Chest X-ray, PA view. Patient: 51 years old, sex M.
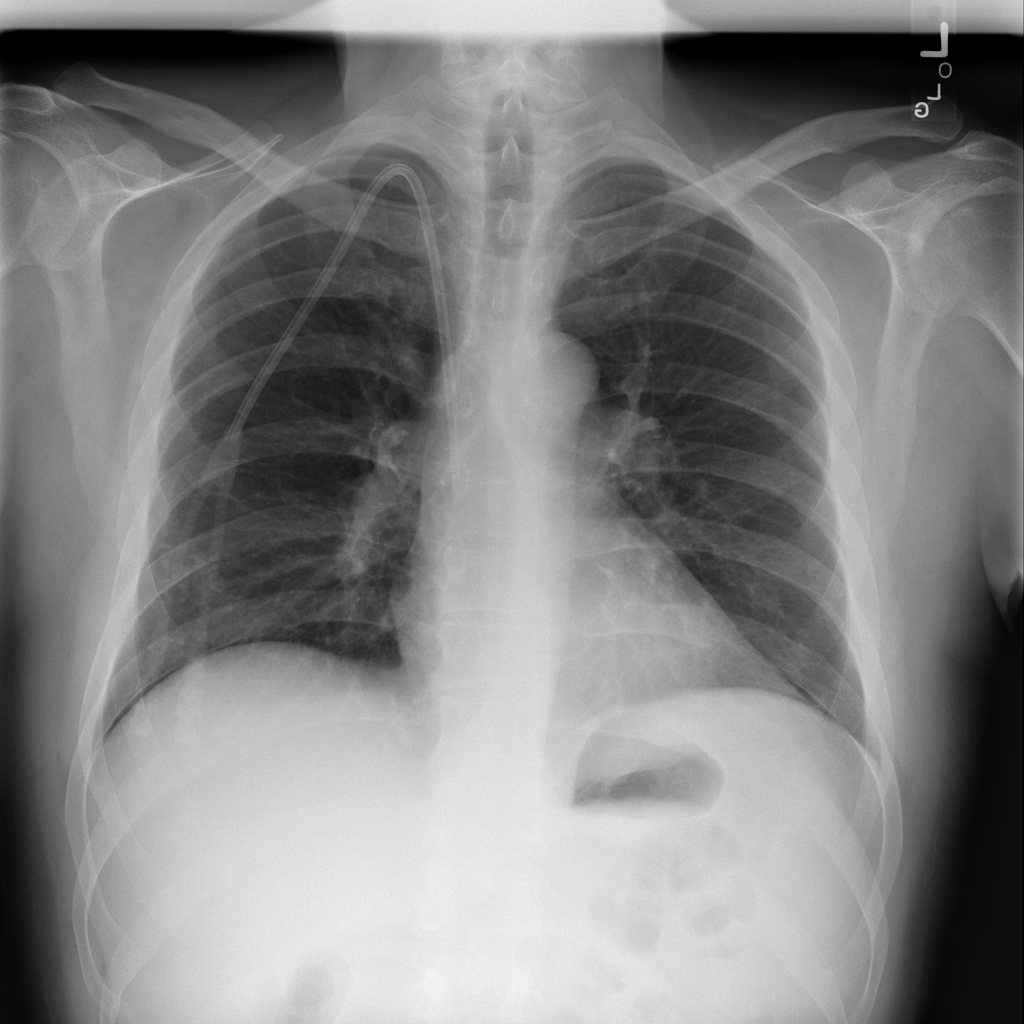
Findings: Infiltration